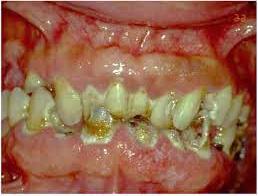
Condition: Gingivitis